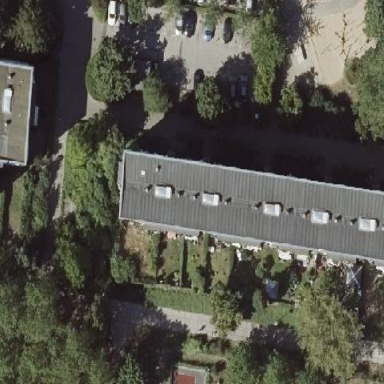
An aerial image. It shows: Apartment building with flat roof.